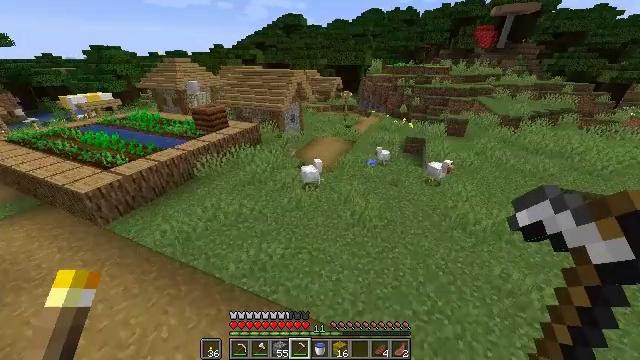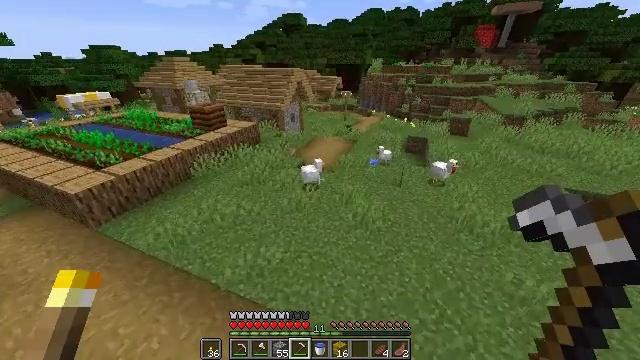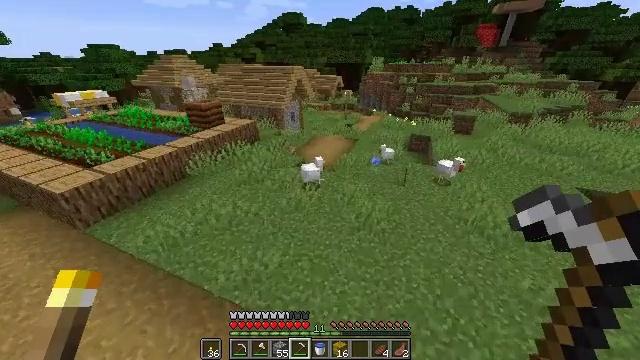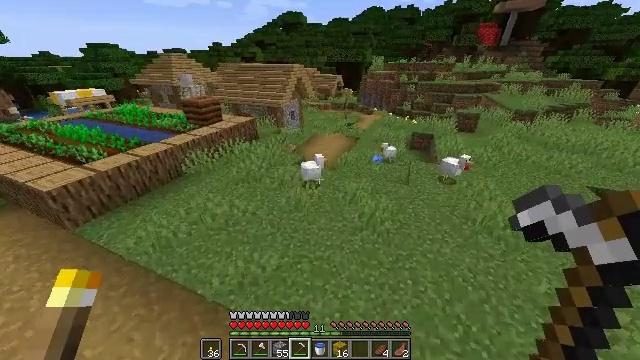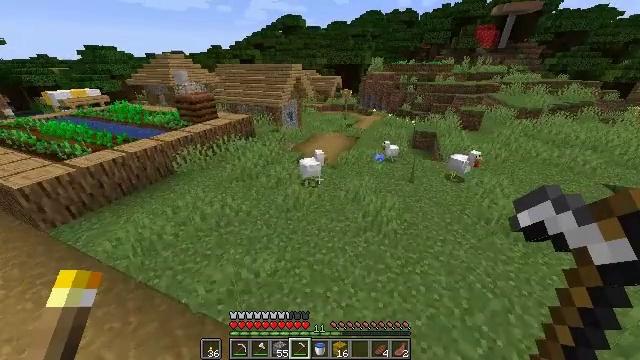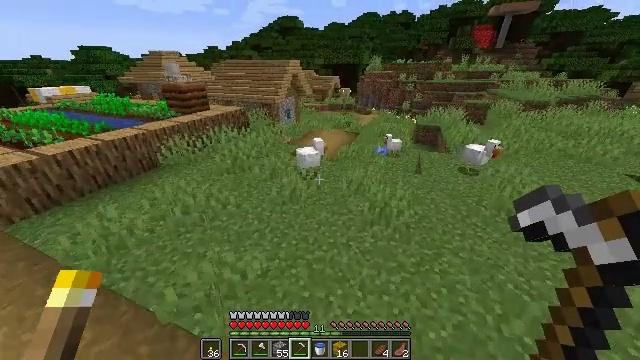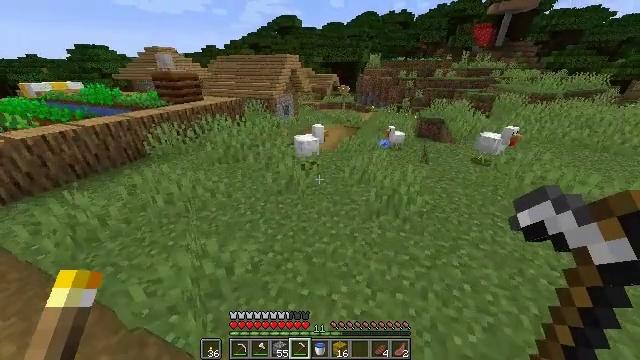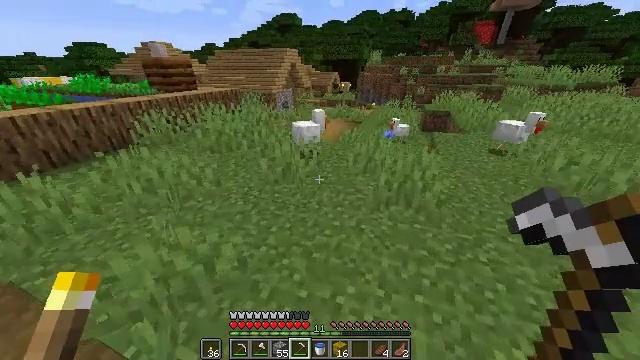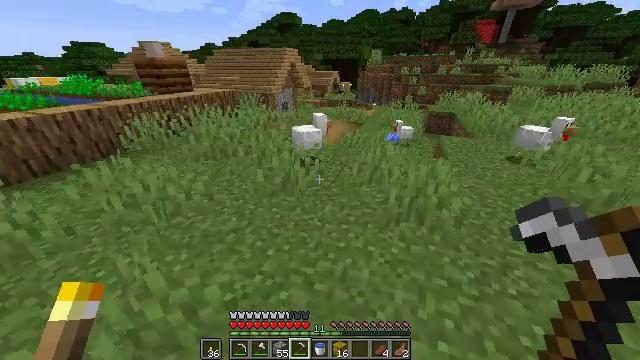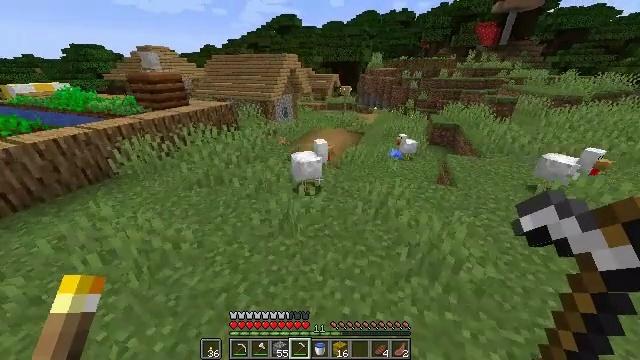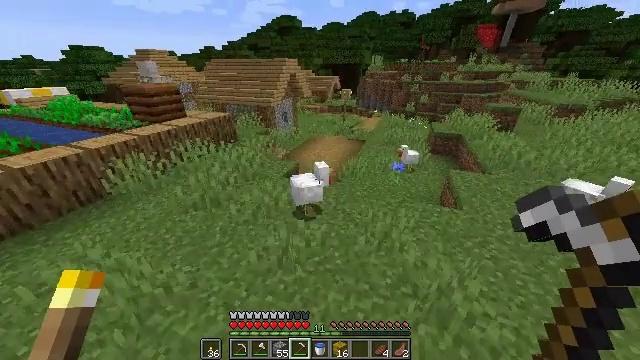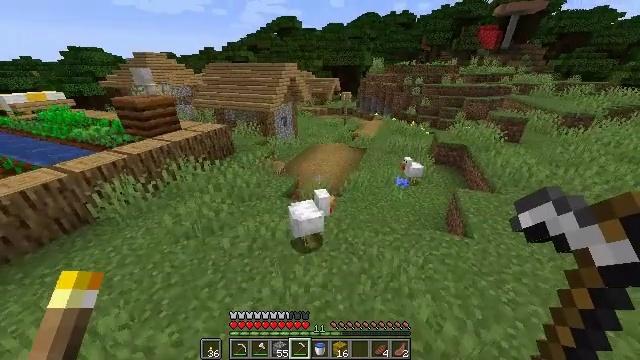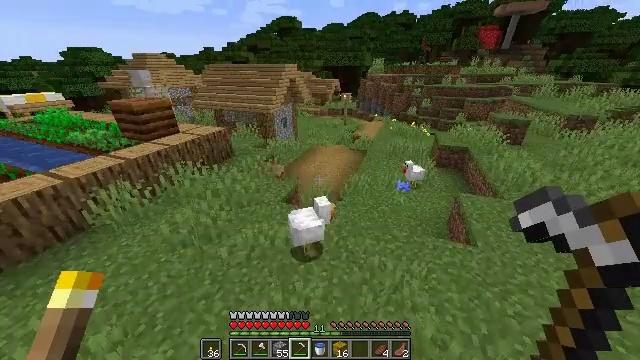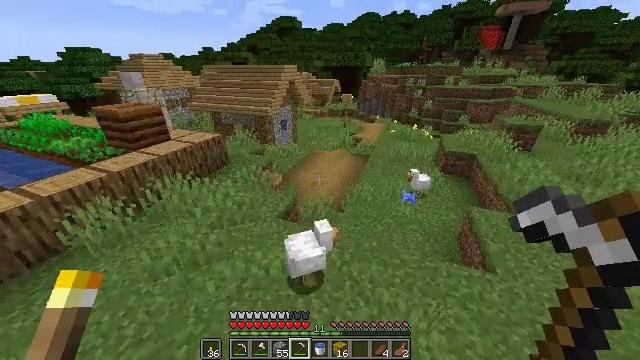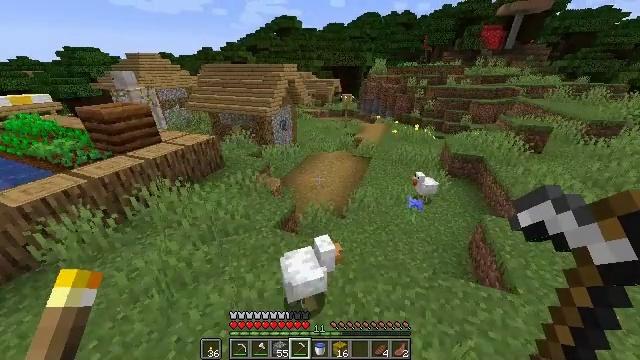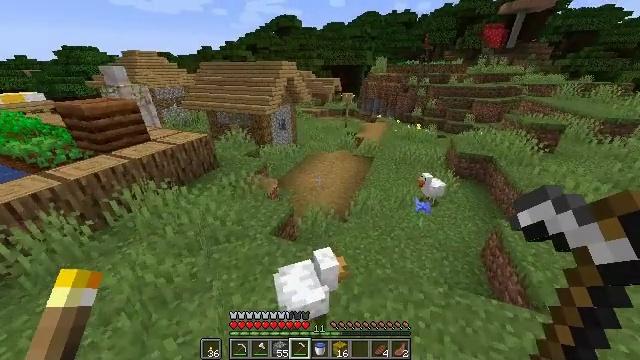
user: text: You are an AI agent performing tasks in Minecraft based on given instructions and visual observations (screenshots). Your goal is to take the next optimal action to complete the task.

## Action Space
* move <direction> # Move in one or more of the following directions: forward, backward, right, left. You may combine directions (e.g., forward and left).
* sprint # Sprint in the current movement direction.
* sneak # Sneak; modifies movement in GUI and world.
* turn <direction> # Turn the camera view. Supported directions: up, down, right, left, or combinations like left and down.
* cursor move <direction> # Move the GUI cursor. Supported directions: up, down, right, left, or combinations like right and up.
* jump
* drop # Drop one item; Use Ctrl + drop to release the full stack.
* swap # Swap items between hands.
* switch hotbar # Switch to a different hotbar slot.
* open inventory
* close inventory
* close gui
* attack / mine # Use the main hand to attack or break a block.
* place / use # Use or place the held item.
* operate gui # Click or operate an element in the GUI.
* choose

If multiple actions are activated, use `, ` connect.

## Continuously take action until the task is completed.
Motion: motion action
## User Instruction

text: Mine the grass in the plains.
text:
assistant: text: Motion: move forward, sprint, jump
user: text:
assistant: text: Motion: move forward, sprint, jump
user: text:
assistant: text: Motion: move forward, sprint, jump
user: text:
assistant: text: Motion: move forward, sprint, jump
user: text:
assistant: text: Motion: move forward, sprint, jump
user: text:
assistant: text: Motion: move forward, sprint, jump
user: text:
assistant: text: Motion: move forward, sprint, jump
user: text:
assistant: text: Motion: move forward, sprint, jump
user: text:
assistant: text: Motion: move forward, sprint, jump
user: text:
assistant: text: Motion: move forward, sprint, jump
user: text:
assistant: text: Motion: move forward, sprint, jump
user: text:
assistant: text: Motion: move forward, sprint, jump
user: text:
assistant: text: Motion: move forward, sprint, jump
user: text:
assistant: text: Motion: move forward, sprint, jump
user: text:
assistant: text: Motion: move forward, sprint, jump
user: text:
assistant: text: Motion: move forward, sprint, jump
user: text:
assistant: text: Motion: move forward, sprint, jump
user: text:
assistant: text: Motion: move forward, sprint, jump
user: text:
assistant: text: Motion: move forward, sprint, jump
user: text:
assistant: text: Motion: move forward and move right, sprint, jump
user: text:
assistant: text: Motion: move forward and move right, sprint, turn left, jump
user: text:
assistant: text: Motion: move forward and move right, sprint, turn left, jump
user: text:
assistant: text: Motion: move forward and move right, sprint, turn left, jump
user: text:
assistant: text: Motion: move forward and move right, sprint, turn left, jump
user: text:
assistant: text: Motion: move forward and move right, sprint, turn left, jump
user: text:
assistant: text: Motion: move forward and move right, sprint, turn left, jump
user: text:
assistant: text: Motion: move forward and move right, sprint, turn left, jump
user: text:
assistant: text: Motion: move forward and move right, sprint, turn left, jump
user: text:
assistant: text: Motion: move forward and move right, sprint, turn left, jump
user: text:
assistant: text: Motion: move forward and move right, sprint, turn left, jump